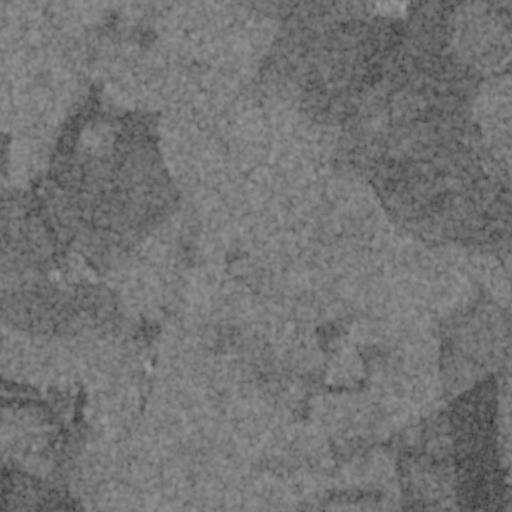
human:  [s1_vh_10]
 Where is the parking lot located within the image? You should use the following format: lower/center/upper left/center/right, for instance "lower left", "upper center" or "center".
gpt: The parking lot is located in the lower left of the image.
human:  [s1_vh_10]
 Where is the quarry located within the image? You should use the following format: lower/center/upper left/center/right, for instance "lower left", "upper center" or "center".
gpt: The quarry is located in the lower left of the image.
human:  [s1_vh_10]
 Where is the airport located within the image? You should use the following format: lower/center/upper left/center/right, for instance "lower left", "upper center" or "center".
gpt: There is no airport in the image.

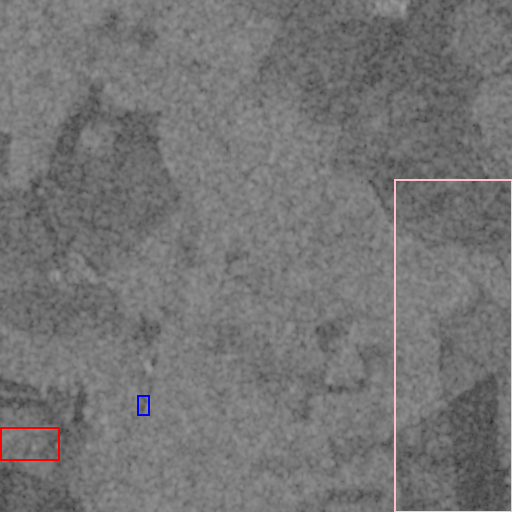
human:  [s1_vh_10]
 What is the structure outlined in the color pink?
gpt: The structure outlined in pink is a crop field.
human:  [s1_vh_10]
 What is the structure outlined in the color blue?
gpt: The structure outlined in blue is a parking lot.
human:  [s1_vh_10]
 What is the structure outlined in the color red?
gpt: The structure outlined in red is a quarry.
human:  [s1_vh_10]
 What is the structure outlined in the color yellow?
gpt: There is no yellow outline.